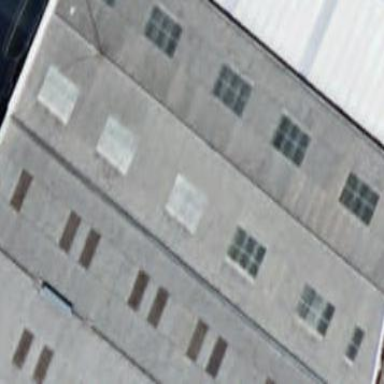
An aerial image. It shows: Warehouse building.